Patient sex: M
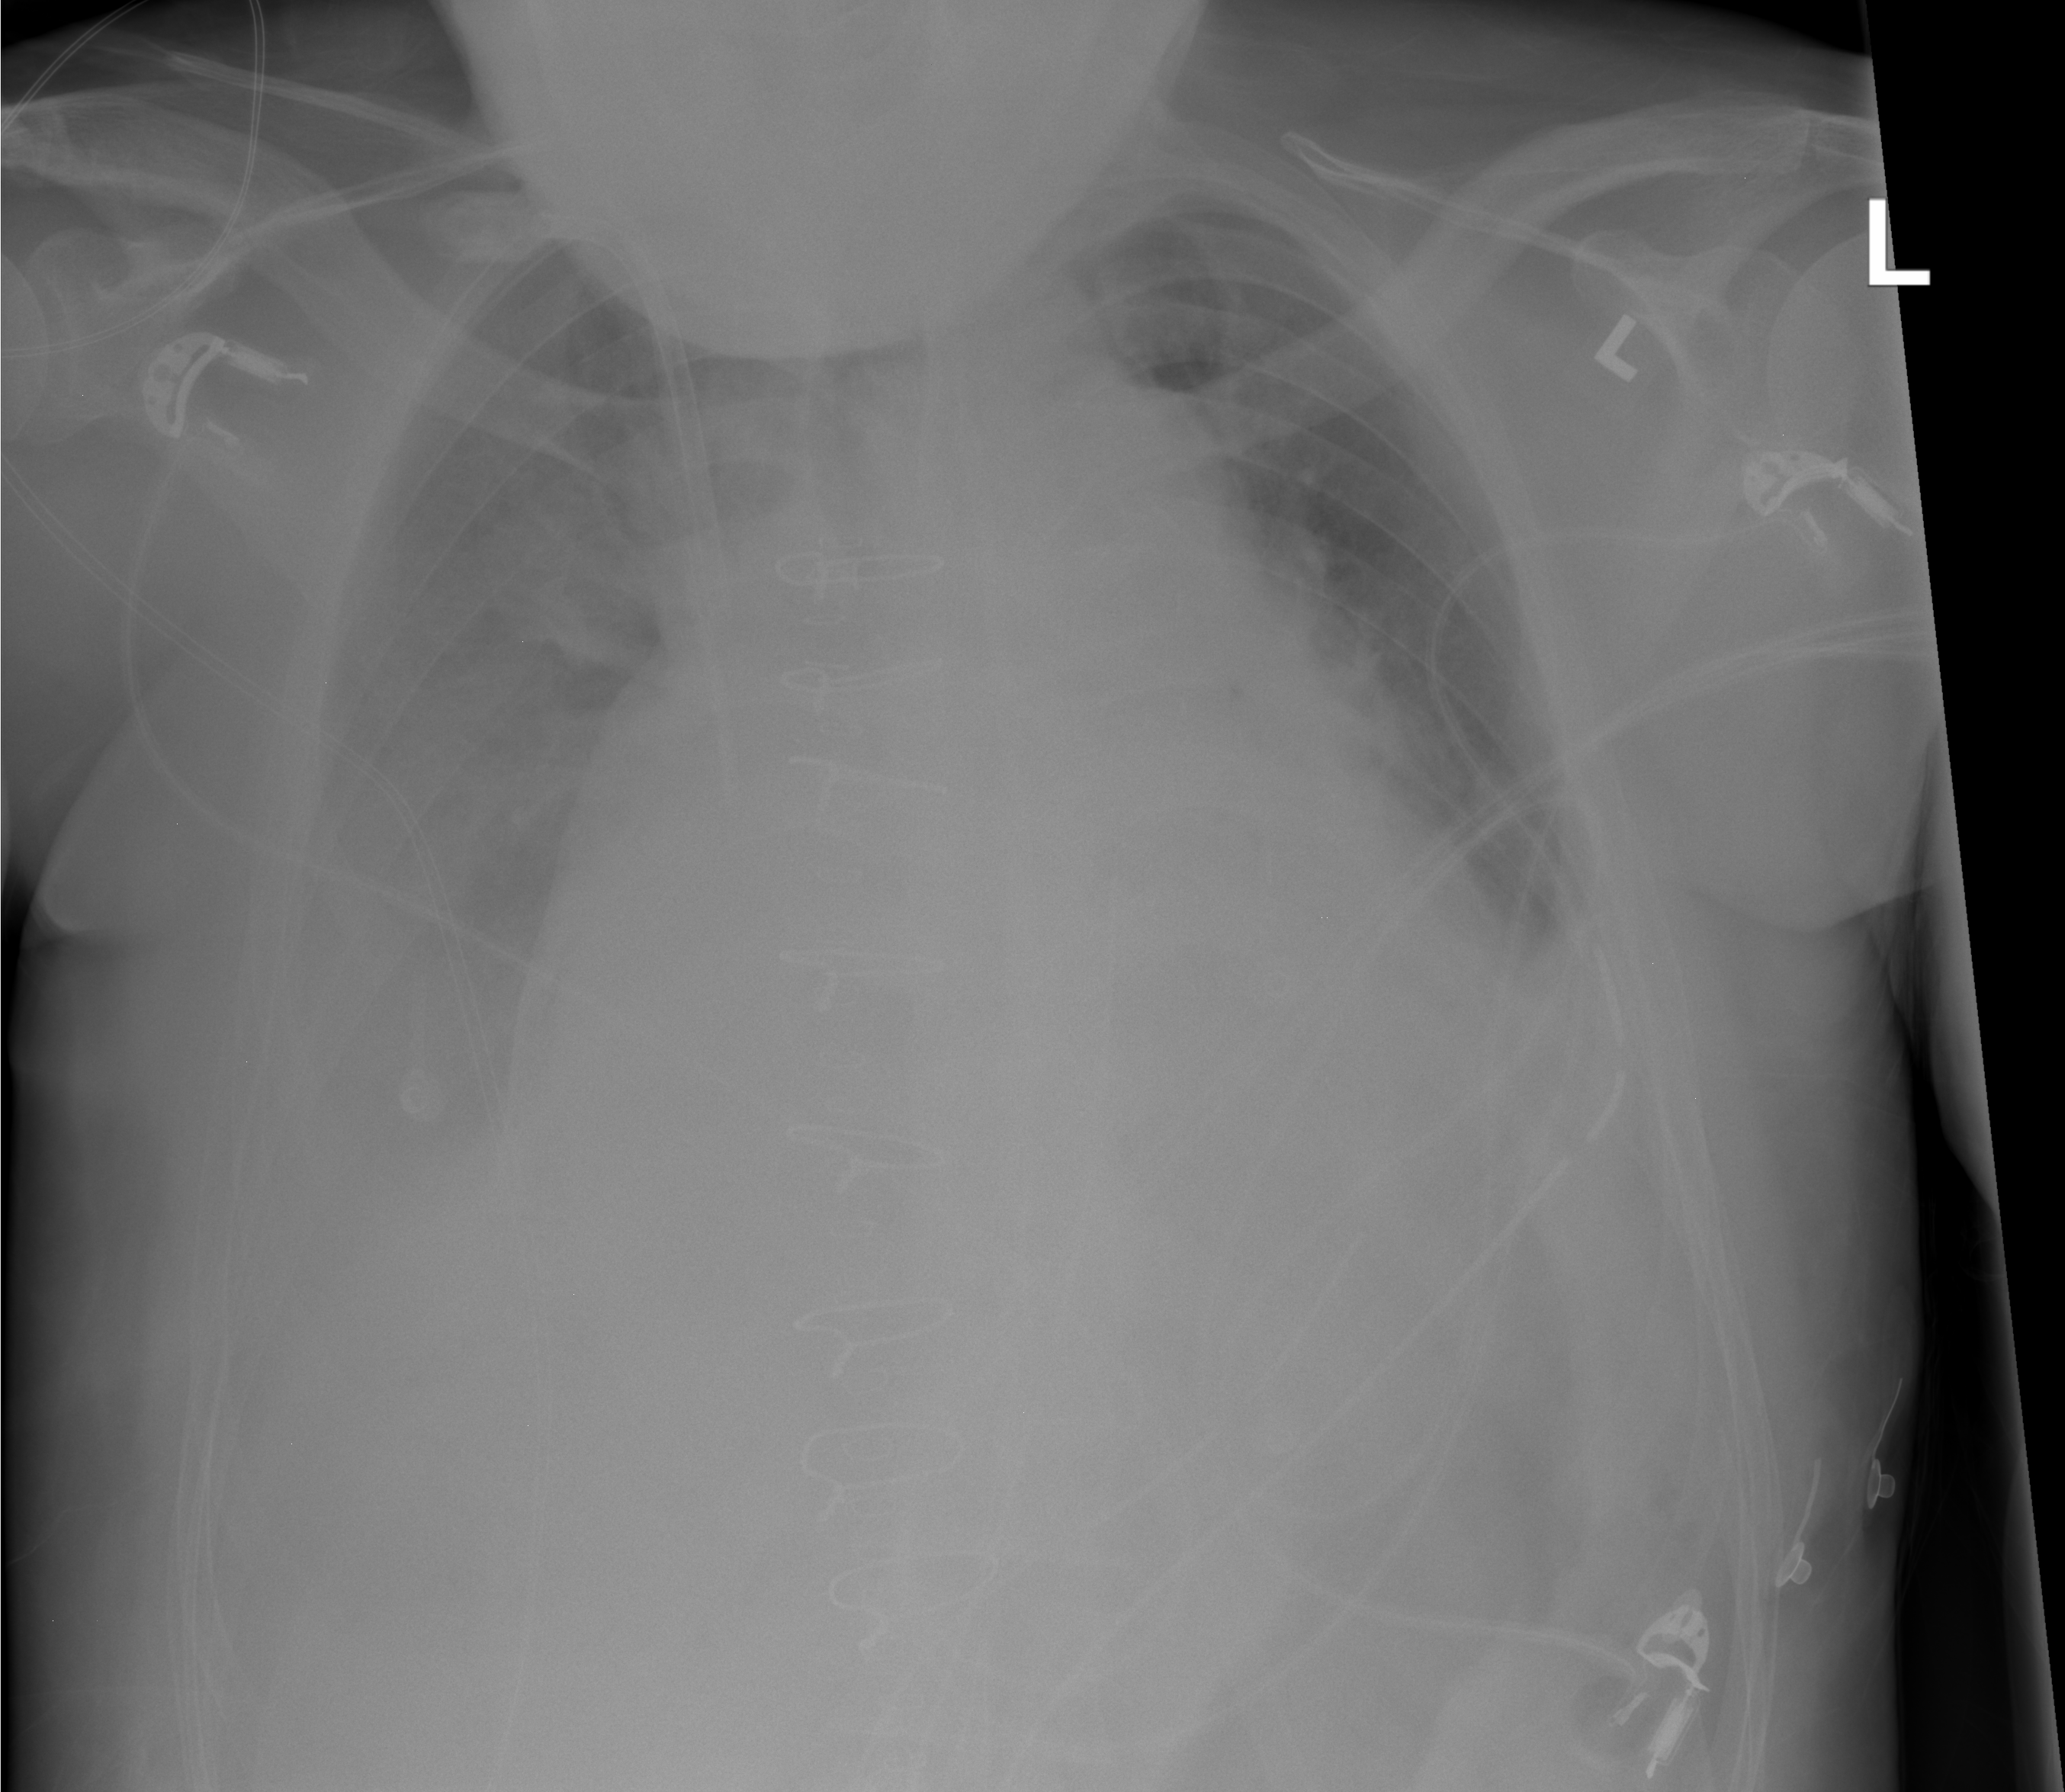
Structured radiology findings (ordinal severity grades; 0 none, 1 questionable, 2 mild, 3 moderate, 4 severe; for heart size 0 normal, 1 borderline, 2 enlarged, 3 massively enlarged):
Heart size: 0
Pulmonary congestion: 0
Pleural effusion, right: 3
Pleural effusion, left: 2
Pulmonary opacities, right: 0
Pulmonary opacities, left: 0
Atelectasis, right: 0
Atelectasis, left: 0